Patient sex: F
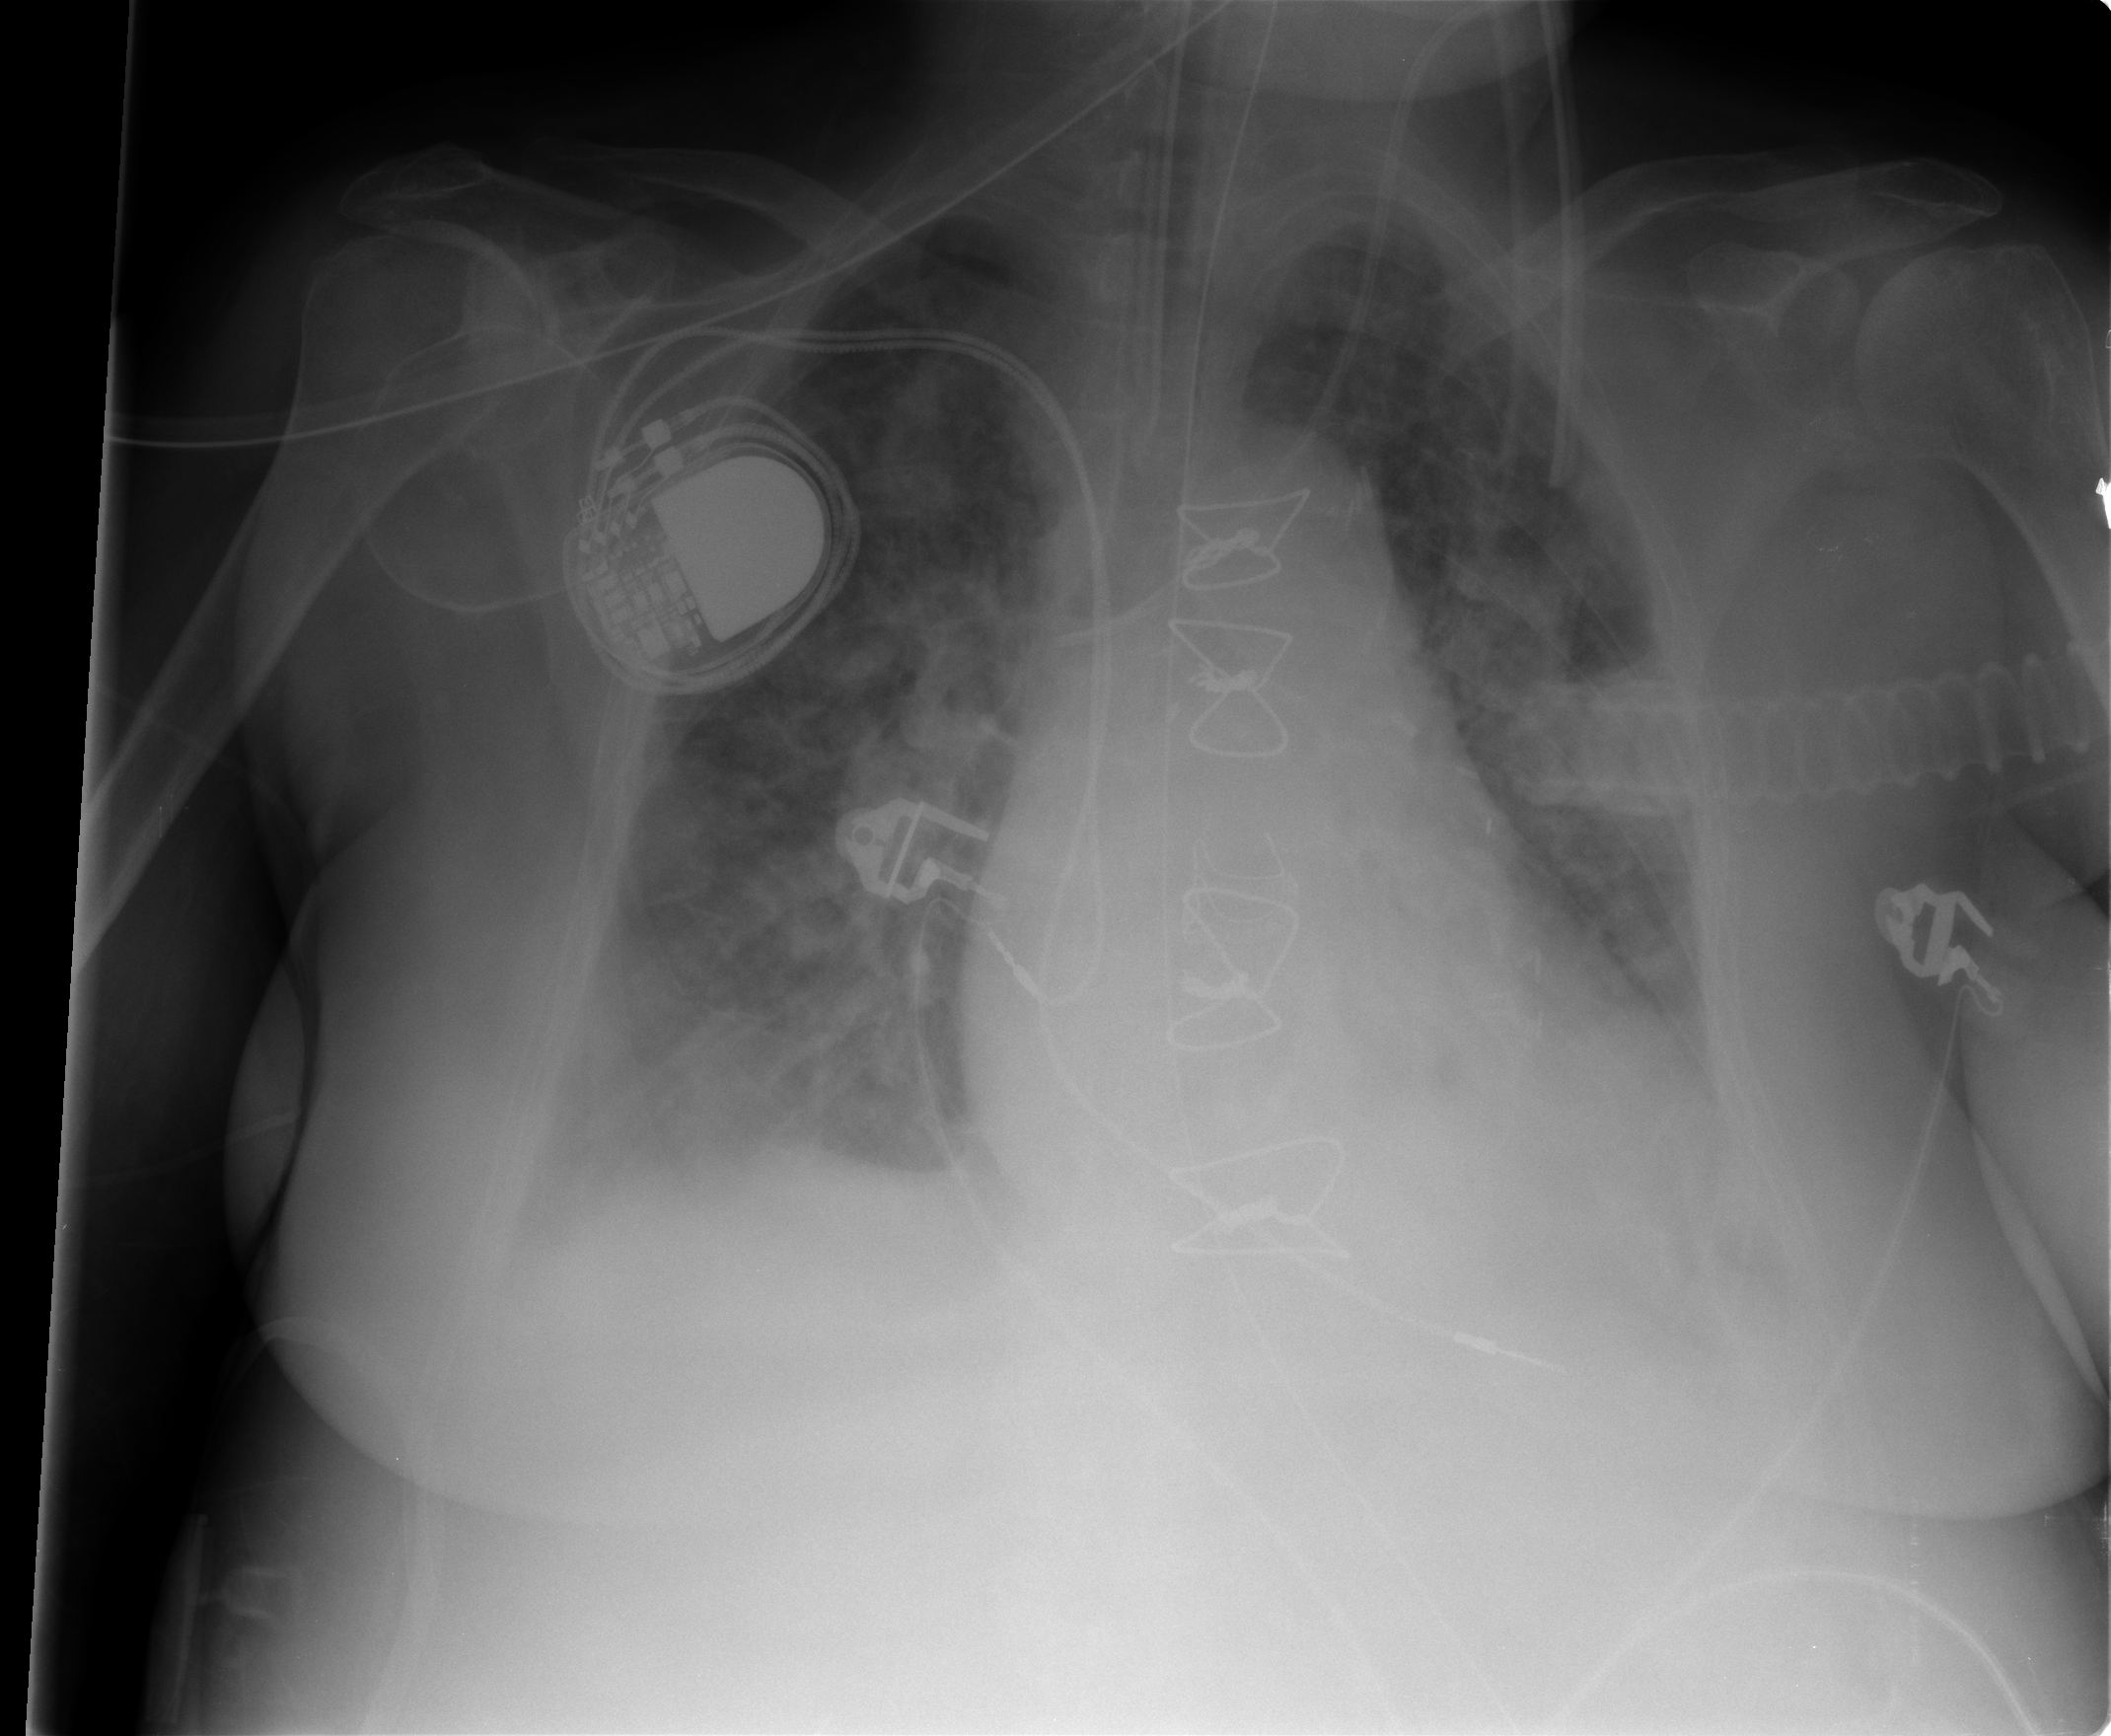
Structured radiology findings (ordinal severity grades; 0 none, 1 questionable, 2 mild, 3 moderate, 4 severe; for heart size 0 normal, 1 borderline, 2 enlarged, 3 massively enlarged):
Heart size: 1
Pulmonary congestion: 2
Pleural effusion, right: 2
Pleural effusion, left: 1
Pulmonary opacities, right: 3
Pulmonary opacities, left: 3
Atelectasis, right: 2
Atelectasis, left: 2